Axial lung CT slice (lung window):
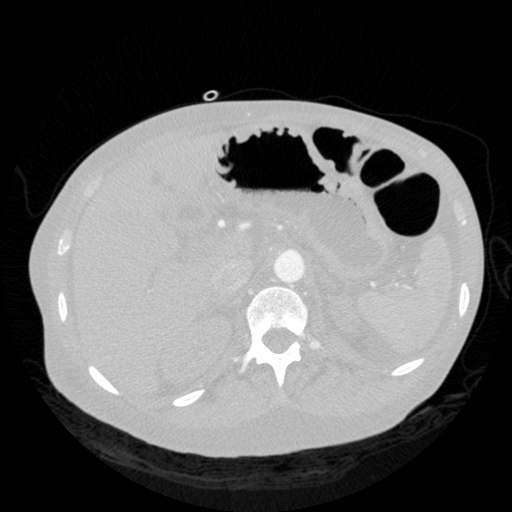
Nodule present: no